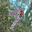
Label: 7